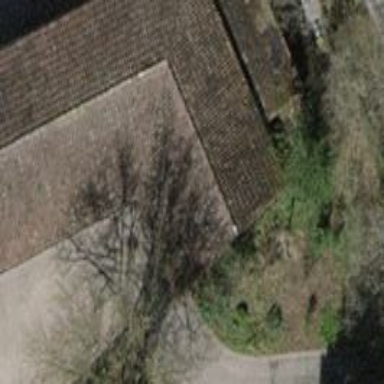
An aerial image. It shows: View of roof of building.